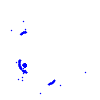
Particle: electron